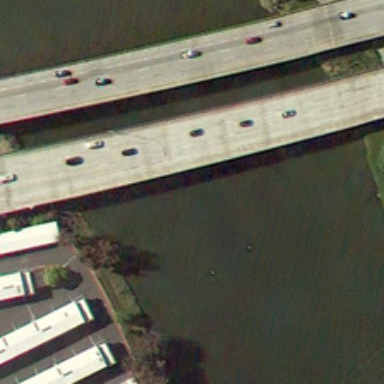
Some cars are in two parallel bridges over a river near several green trees and rectangular white buildings .